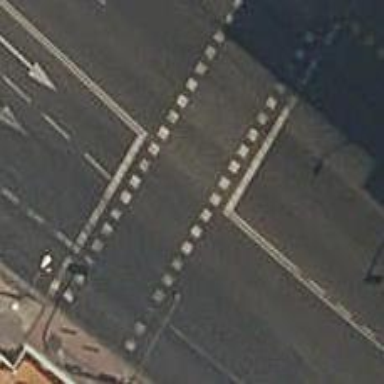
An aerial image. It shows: Marked crossing with traffic signals.